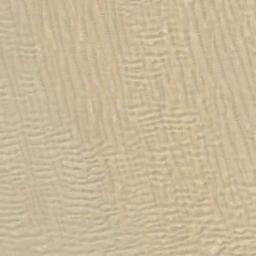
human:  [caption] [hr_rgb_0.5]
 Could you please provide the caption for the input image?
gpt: The desert has yellow sand and some small sand ripples and the desert terrain is flat .

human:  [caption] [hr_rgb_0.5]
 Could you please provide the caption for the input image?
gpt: The desert is full of white sand .

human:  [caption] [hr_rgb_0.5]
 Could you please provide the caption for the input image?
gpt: This is a strip of ginger desert .

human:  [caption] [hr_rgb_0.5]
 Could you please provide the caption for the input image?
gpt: There are many lines in the desert .

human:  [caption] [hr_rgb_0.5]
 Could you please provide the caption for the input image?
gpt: A yellow sandy desert with patterned stripes .